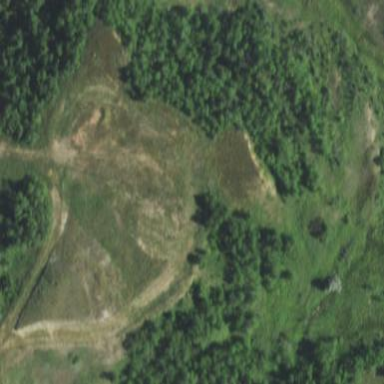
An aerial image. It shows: Quarry area.